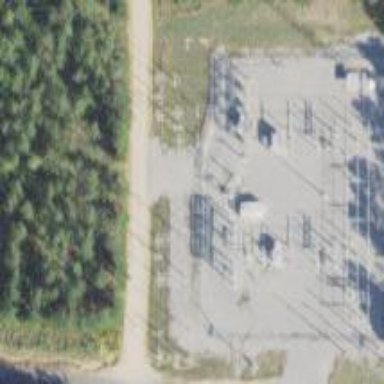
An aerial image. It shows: Distribution level power substation enclosed by fence.